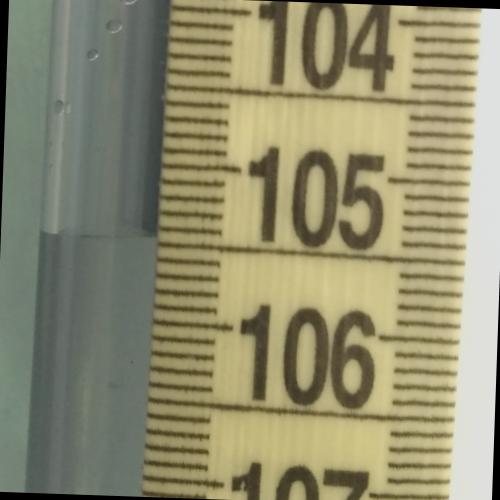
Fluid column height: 105.5 cm